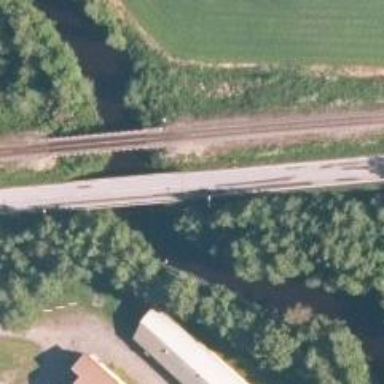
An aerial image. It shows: Continuous rail bridge with track class B1.